Question: Hi i want to use google analytics's AB-Testing engine. Therefore i have to add a javascript-snippet to single product pages.
My intend was to add it in the description or short-description. It is working, but it is insufficient, because the script makes a redirect, which means the page loads half and then is redirected.
Google says i should add the script in the head-tag. Is it possible to insert the script as "custom layout update" here:

i could imagine something like
'''
<default translate="label" module="page">
<label>All Pages</label>
<block type="page/html" name="root" output="toHtml" template="page/3columns.phtml">
<block type="page/html_head" name="head" as="head">
<action method="addJs"><script>alert('hello')</script></action>
</block>
</block>
</default>
'''
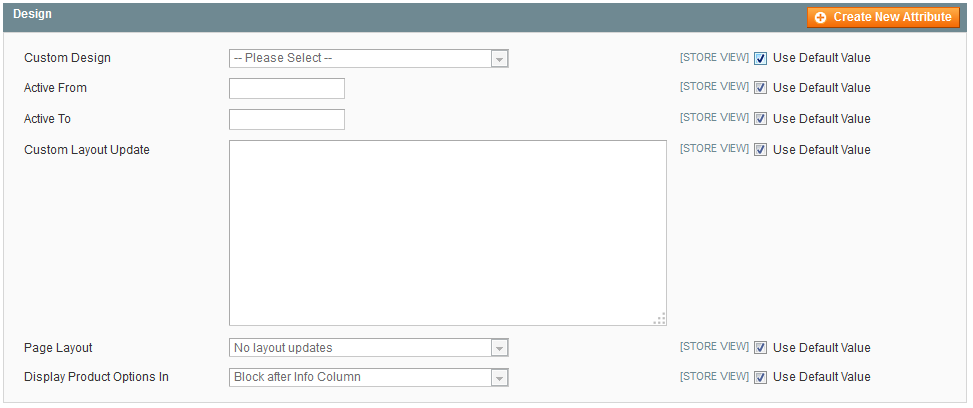
Answer: It's cleaner to load the javascript from file. You do not necessarily need all that blocks but can do it like:
'''
<default translate="label" module="page">
<reference name="head">
<action method="addJs"><script>path/to/script.js</script></action>
</reference>
</default>
'''
Path is relative path from 'js' folder in magento root.
To add javascript to xml directly (which I do not recommend) you can use CDATA, like:
'''
<reference name="head">
<block type="core/text" name="your.block.name">
<action method="setText">
<text><![CDATA[<script type="text/javascript">alert('hello');</script>]]></text>
</action>
</block>
</reference>
'''